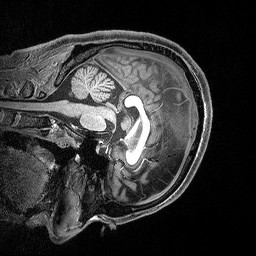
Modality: T1w
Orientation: sagittal
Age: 36
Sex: female
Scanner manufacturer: siemens
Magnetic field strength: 3 T
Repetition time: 2.3 s
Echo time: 0.00298 s